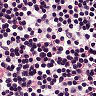
Metastatic tissue present: no